Interaction volume radius: 10 \u00c5
Interaction volume height: 15 \u00c5
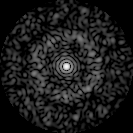
Disorder parameter: 0.851